Question: Alright I am trying to get a row of social news feed to marquee across the screen. The problem I am running into is that when I add more than 6 items to display, it positions them on a new row. How would I go about getting them into one row and them using overflow:marquee-line to scroll them? Would I be better off using Javascript? If so do you know of any scripts?
Below is a picture of what I am working with:

This is the css code that I am working with.
'''
.social-media-mashup {
display:block;
width:100%;
height:150px;
overflow:marquee-line;
/* margin: 1em 0; */
}
.smm-item {
width:273px;
height:130px;
float:left;
margin-right:6px;
}
.smm-item p {
overflow:hidden;
height:48px;
}
.smm-item p.entry-meta {
overflow:hidden;
height:16px;
}
#anchor {
width:100%;
position:absolute;
bottom:0;
}
#rt-bottom {
width:100%;
}
'''
And here is the HTML structure.
'''
<div id="anchor">
<div id="rt-bottom">
<div class="rt-container">
<div class="rt-grid-12 rt-alpha rt-omega">
<div id="smm-widget-2" class="widget social-media-mashup rt-block">
<!-- Social Media Mashup plugin by Brave New Media -->
<div class="social-media-mashup icons-grey">
<!-- Social Media Mashup cache is enabled. Duration: 60 minutes -->
<div class="smm-item smm-twitter">
<p>Content</p>
<p class="entry-meta">Meta</p>
</div>
</div>
<!-- End Social Media Mashup plugin -->
</div>
</div>
<div class="clear"></div>
</div>
</div>
'''
Any idea what to do?
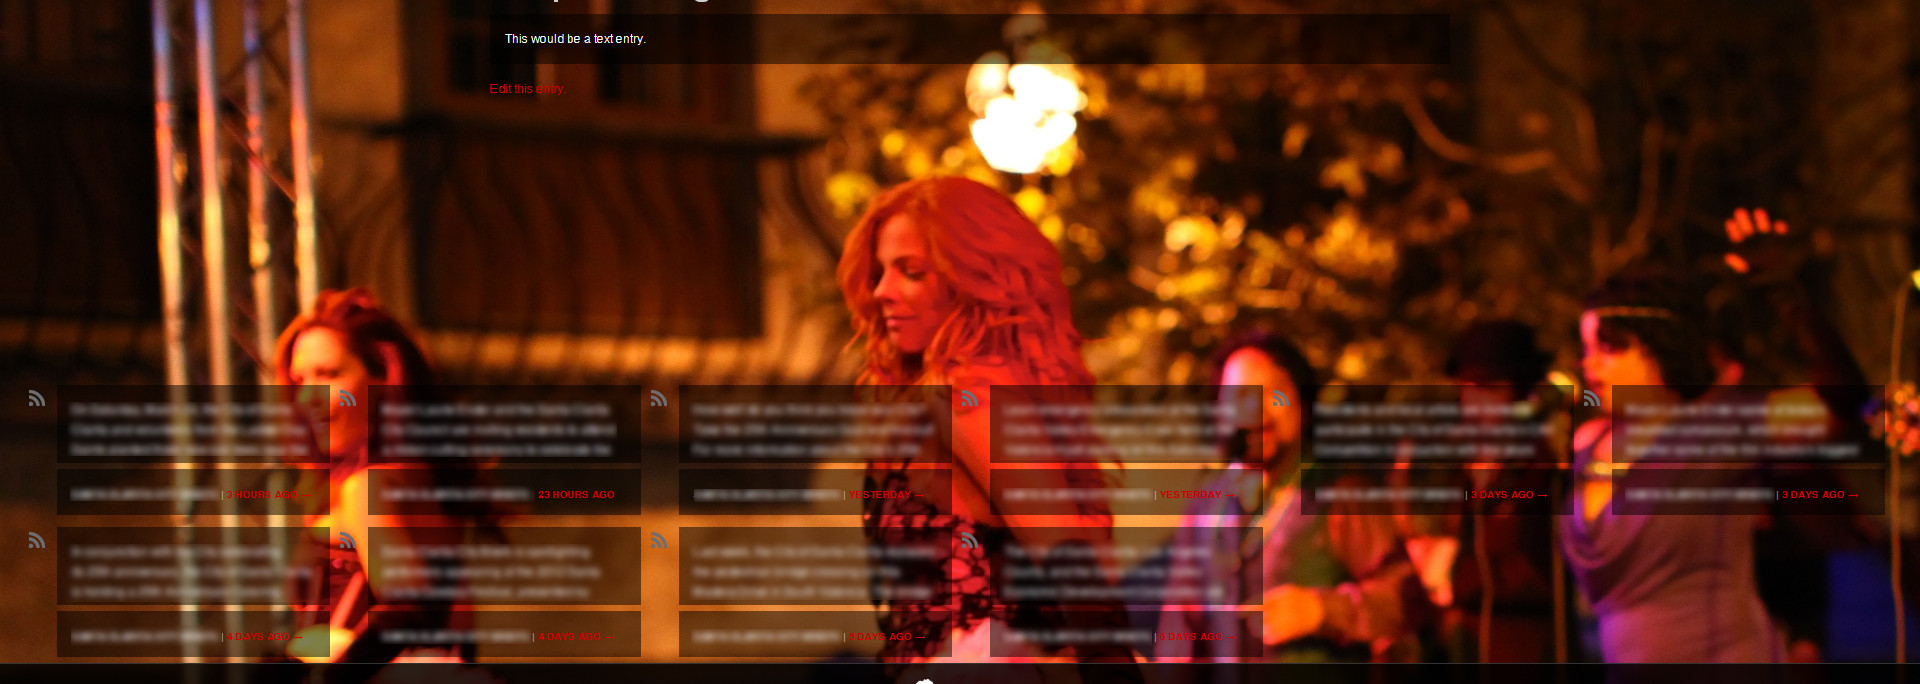
Answer: Could it be:
'''
overflow-style: marquee-line;
'''
or that it's not supported by any browsers...
Theres this tutorial online by Nathan Rohler:
<URL>
That uses JQuery, You'd have to change it to fit your needs but maybe it's what you're looking for or you could just go find a plugin from JQuery...